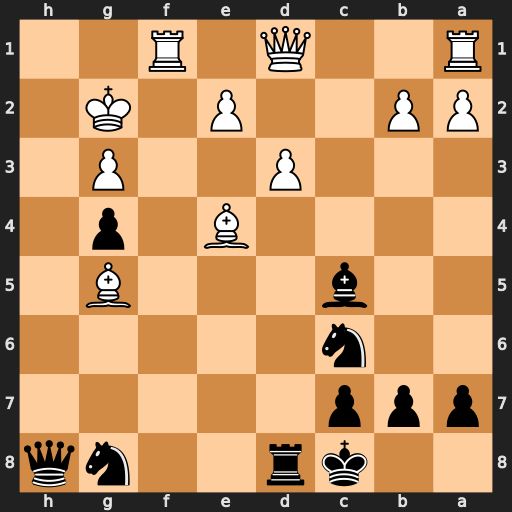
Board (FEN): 2kr2nq/ppp5/2n5/2b3B1/4B1p1/3P2P1/PP2P1K1/R2Q1R2
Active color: b
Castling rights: -
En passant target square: -
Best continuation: Qh3#